Interaction volume radius: 10 \u00c5
Interaction volume height: 20 \u00c5
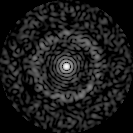
Disorder parameter: 0.8592